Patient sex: F
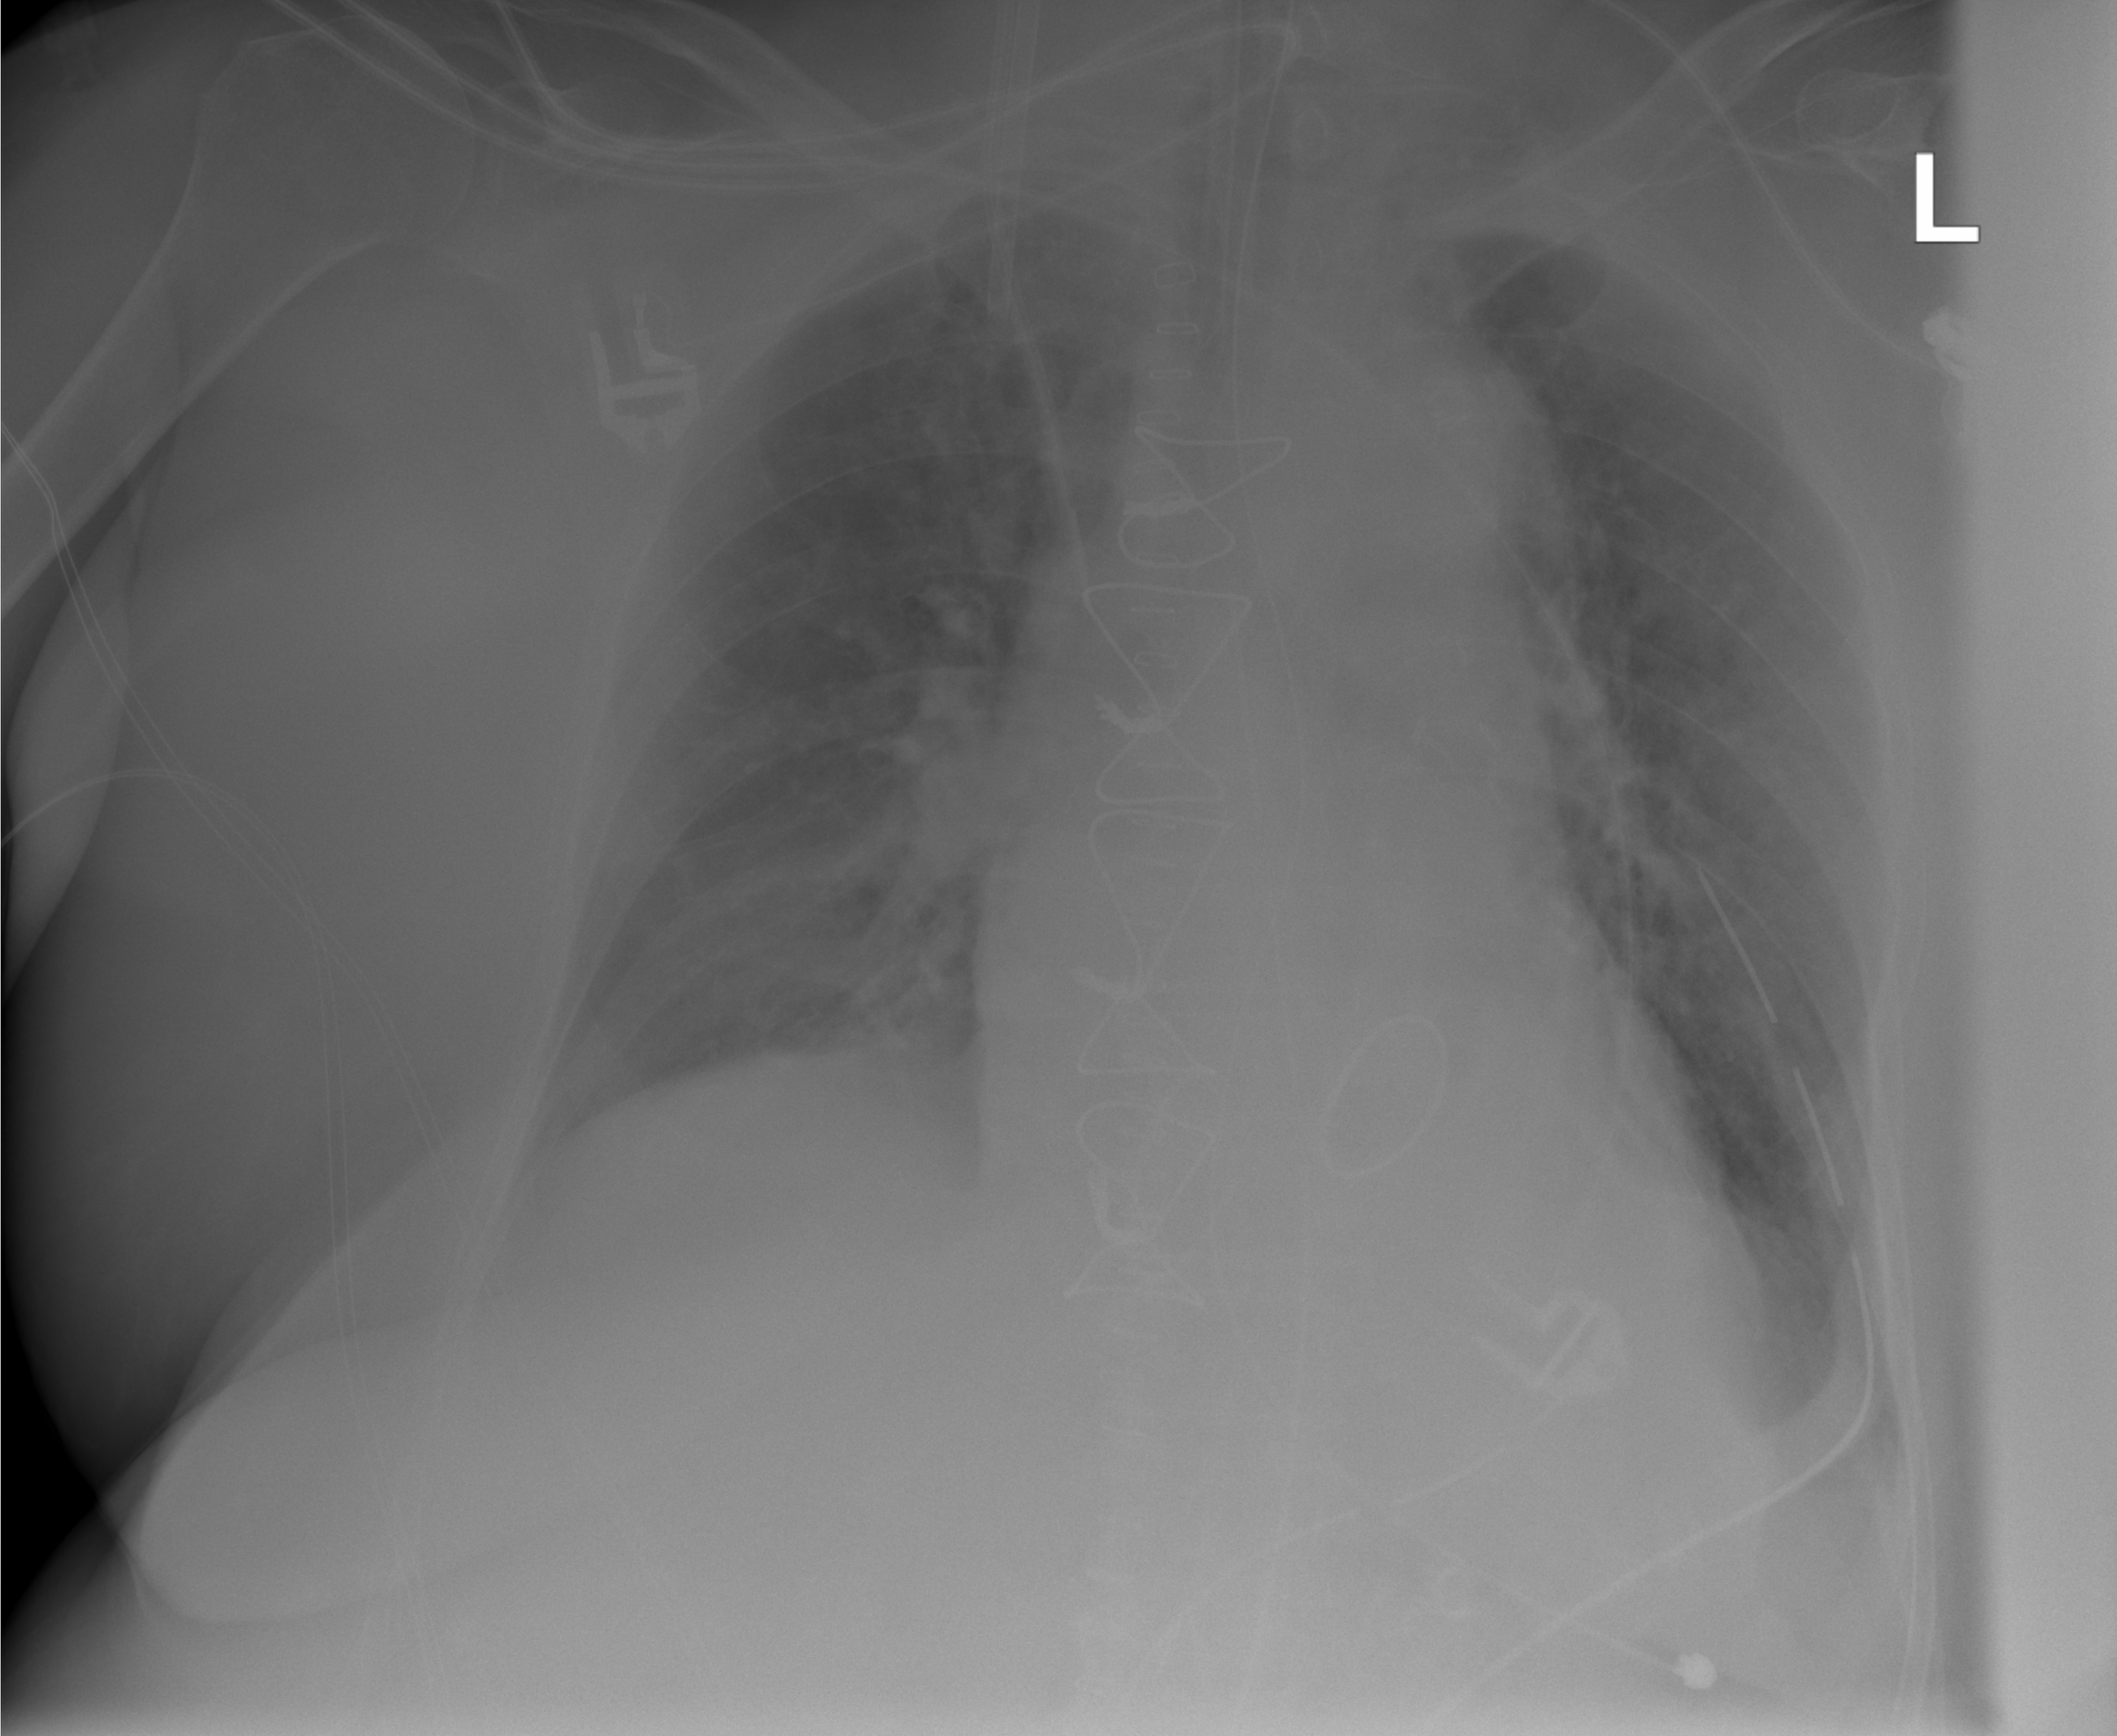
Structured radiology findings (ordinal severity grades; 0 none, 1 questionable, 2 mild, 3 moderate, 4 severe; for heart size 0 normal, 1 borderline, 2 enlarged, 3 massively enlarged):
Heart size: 2
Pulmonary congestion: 3
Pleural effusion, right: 2
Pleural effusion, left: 1
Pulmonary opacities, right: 2
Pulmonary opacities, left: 2
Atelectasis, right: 3
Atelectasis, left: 3